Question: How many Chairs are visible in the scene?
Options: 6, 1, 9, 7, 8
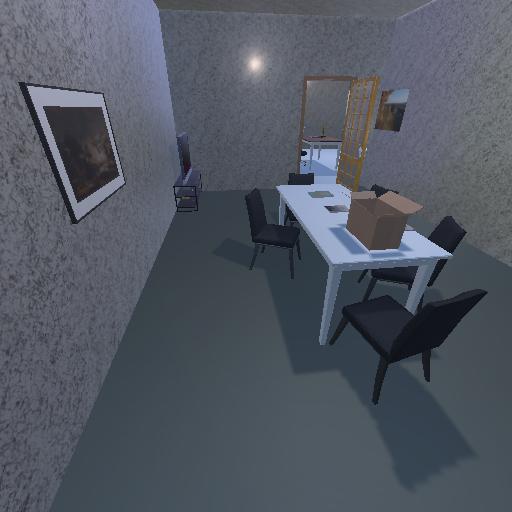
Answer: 6